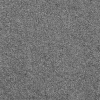
Atmospheric dust classification: dusty